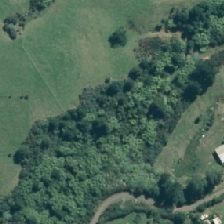
Land cover: deciduous_hardwood